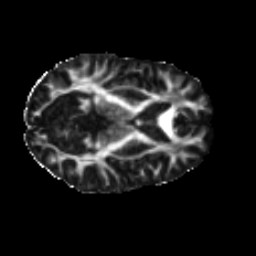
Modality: FA
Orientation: axial
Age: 25
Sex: female
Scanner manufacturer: ge
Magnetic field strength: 3 T
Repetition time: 7.8 s
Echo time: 0.0608 s